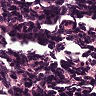
Metastatic tissue present: no